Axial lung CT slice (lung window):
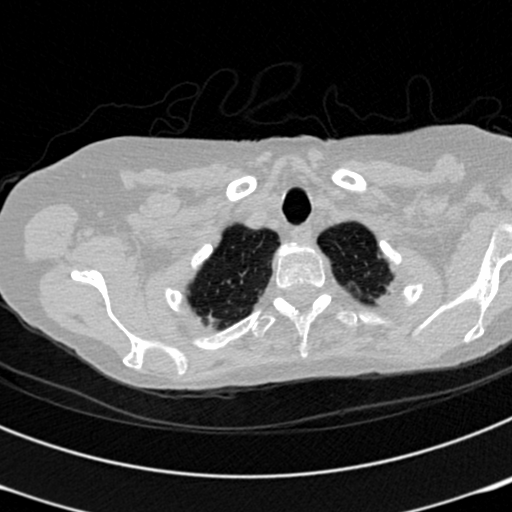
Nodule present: no